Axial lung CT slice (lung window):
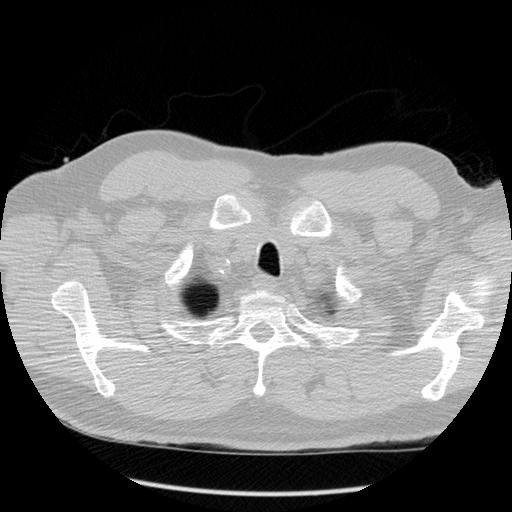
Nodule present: no